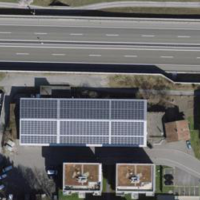
EUNIS habitat code: 57
Species observed at this site:
Euphorbia cyparissias